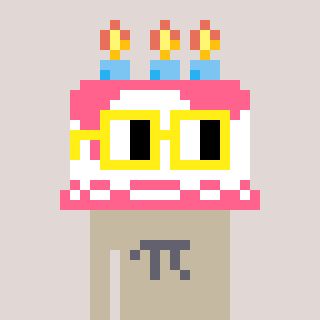
a pixel art character with square yellow glasses, a cake-shaped head and a bege-colored body on a warm background